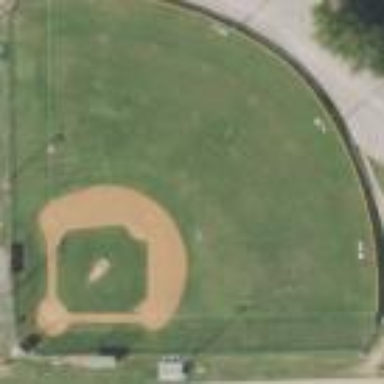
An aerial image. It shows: Baseball pitch for leisure land.